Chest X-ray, PA view. Patient: 56 years old, sex M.
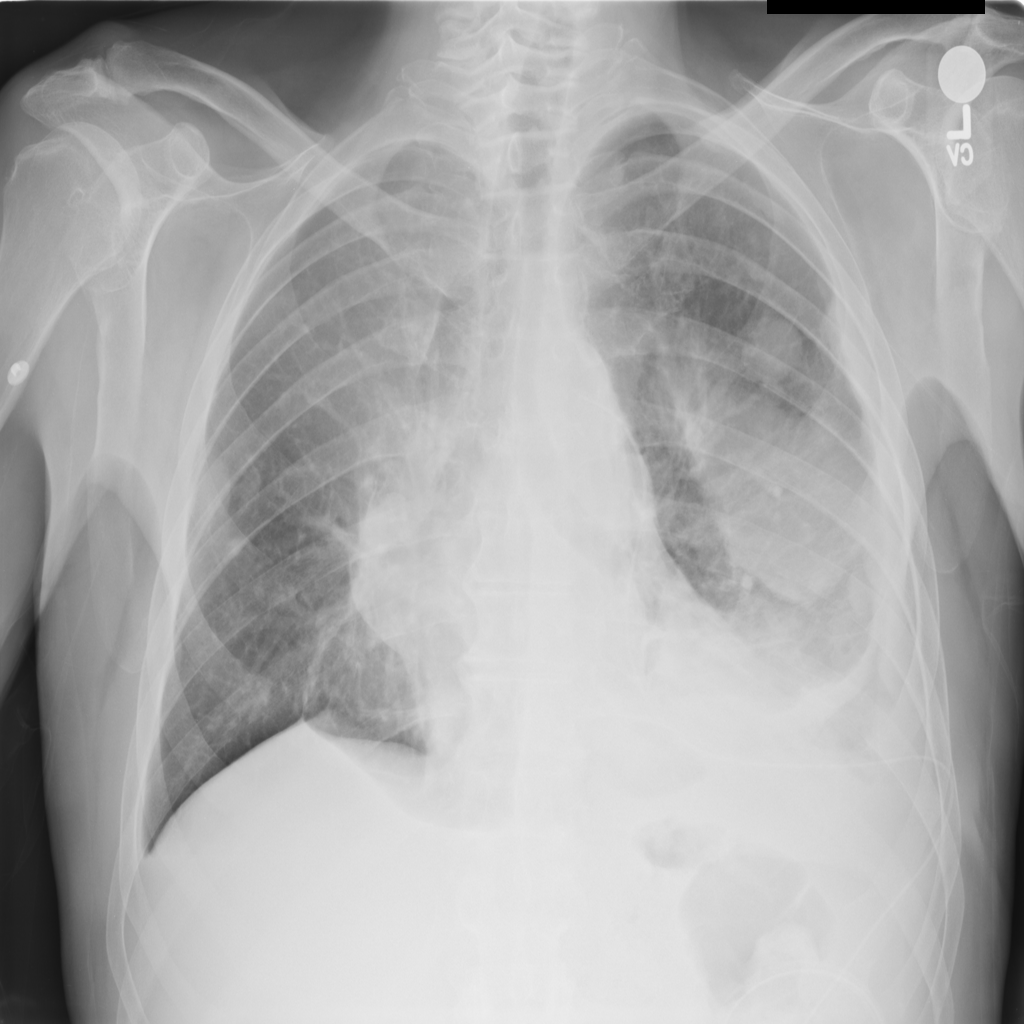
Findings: Mass